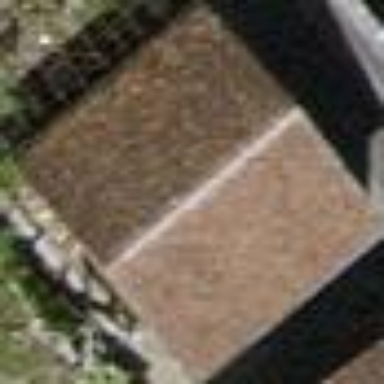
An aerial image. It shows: Shed building.